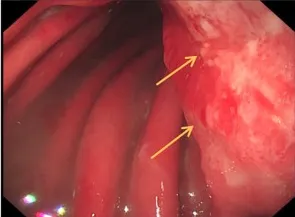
(A) Gastroscopy revealed ulcer-like lesions in the small curvature of cardia and gastric body. The arrow in (A) indicate the locations of ulcer-like lesions in the small curvature of cardia and gastric body.
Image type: endoscopy (gi_endoscopy)